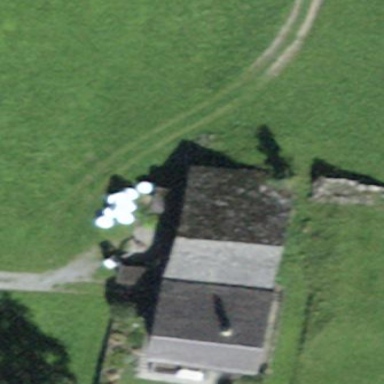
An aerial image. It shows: Barn.